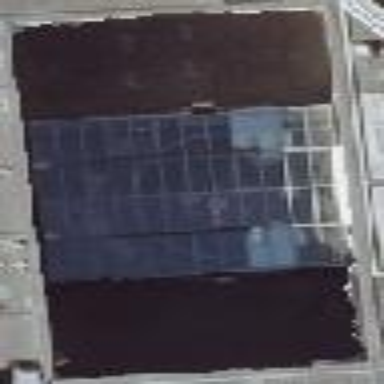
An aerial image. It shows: Close-up view of roof part of building.